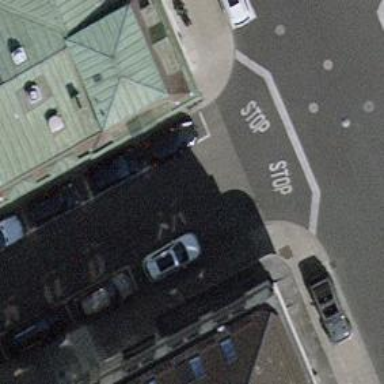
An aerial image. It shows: Unmarked crossing on the road.